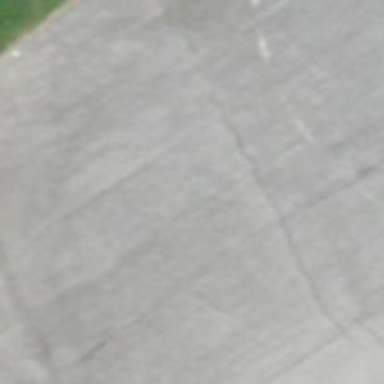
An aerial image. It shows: Asphalt track with grade 1 tracktype.